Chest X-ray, AP view. Patient: 60 years old, sex M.
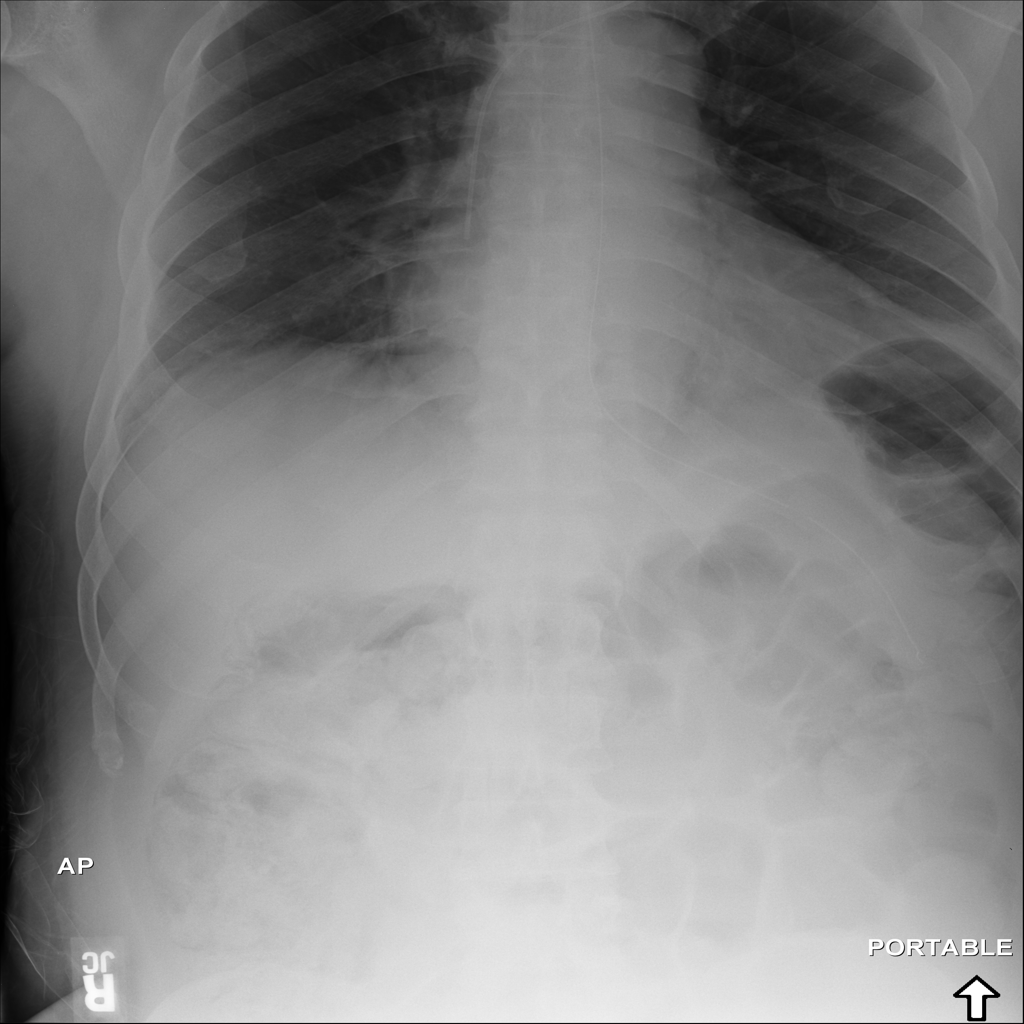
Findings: No Finding